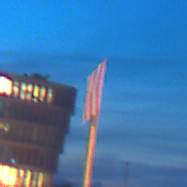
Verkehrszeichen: RichtungstafelnInKurvenGrossRechts
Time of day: Night
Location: Outdoor (Urban)
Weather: PartlyCloudy
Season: NotSpecified
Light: Artificial